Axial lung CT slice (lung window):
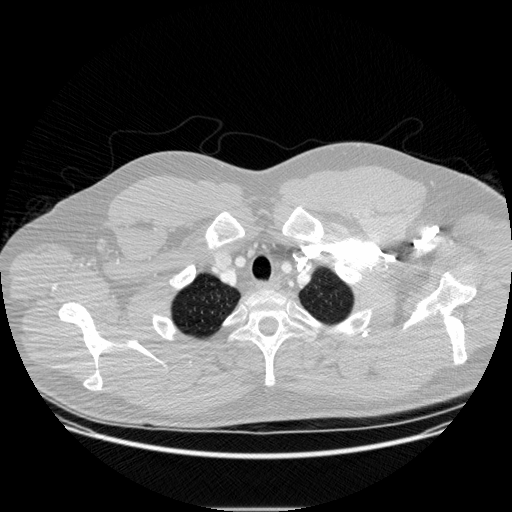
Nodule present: no